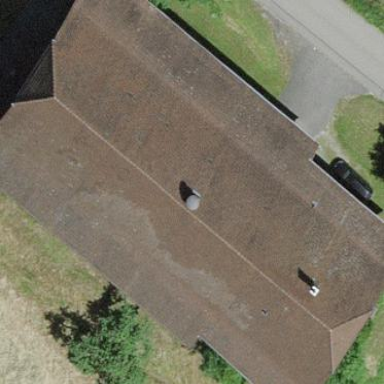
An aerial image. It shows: Farm building.